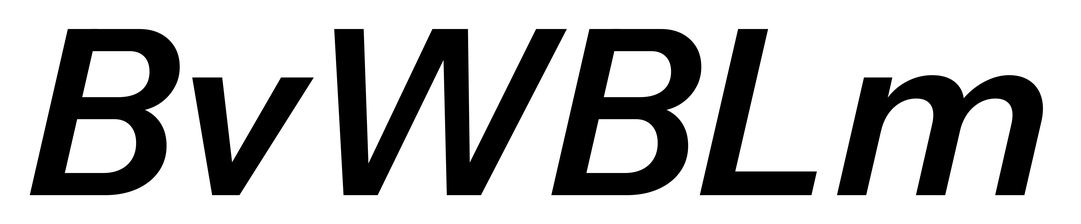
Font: InstrumentSans-Italic_SemiBold_Italic